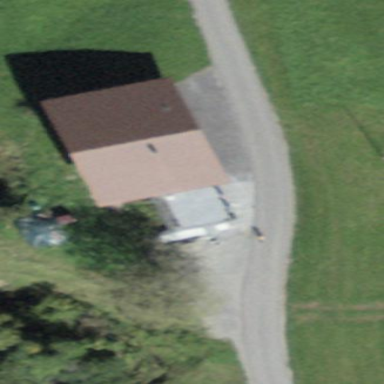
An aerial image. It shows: Farm building.